Question: I've downloaded tweeter bootstrap (not the bootststrap for MVC) to a brand new MVC4 project, but I can't make it work.
No errors in browser's F12 window.
Here is my _layout code:
'''
<!DOCTYPE html>
<html>
<head>
<title>Bootstrap 101 Template</title>
<meta name="viewport" content="width=device-width, initial-scale=1.0">
<!-- Bootstrap -->
<link href="@Url.Content("~/Content/bootstrap-theme.min.css")" rel="stylesheet" media="screen">
</head>
<body>
<script src="@Url.Content("~/Scripts/jquery-2.0.3.min.js")"></script>
<script src="@Url.Content("~/Scripts/bootstrap.min.js")"></script>
<h1>Hello, world!</h1>
@RenderBody()
</body>
</html>
'''
When the screen pops up, I get a normal Hello, world! body (no bootstrap fonts). My system has the following files:

What may I be doing wrong?
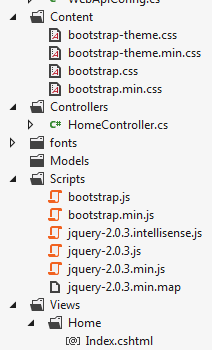
Answer: You only included the 'bootstrap-theme.min.css' file and not the base 'bootstrap.css' file. (though you did include the 'bootstrap.js' file)